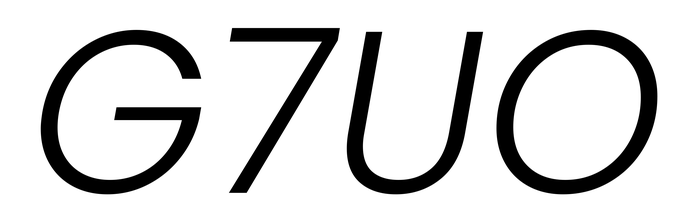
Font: Poppins-LightItalic